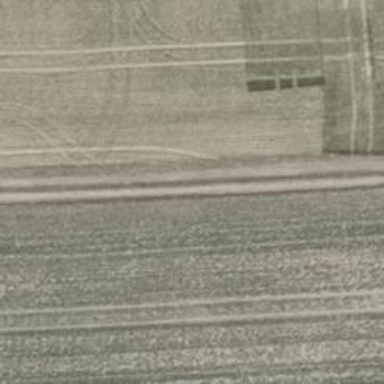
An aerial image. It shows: Ground track with grade 4 track type.